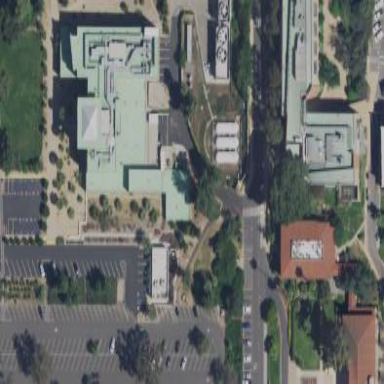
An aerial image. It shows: University building.